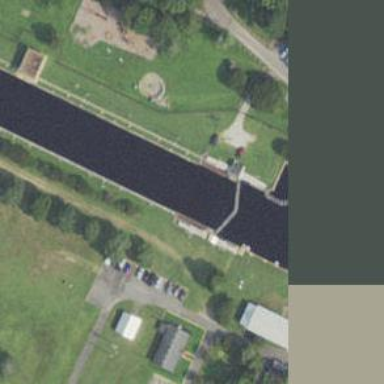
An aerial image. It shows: Canal.